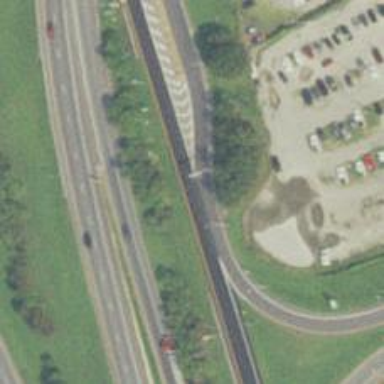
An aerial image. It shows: Motorway junction.